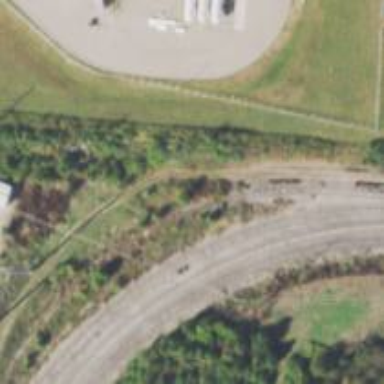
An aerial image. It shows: Disused railway spur service.